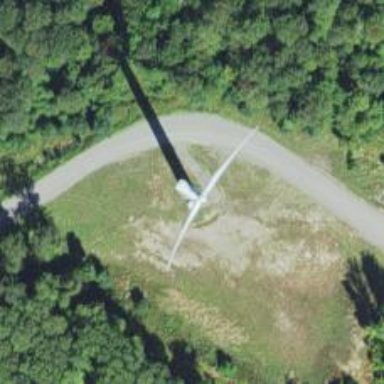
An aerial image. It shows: Wind generator powered by wind. The generator type is horizontal axis and it uses wind turbines.